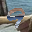
Label: 9